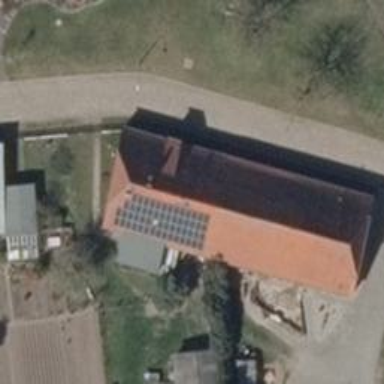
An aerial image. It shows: Small solar photovoltaic panel generator is producing electricity.